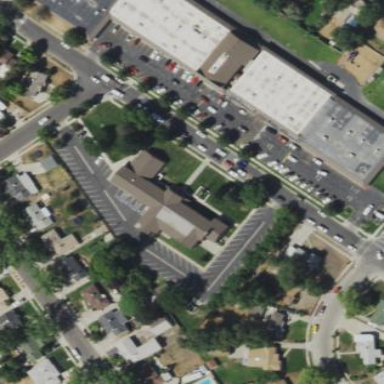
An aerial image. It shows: Building serving as place of worship.